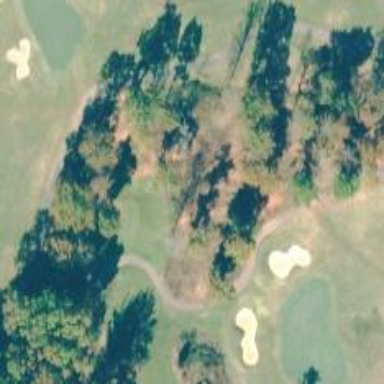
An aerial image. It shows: Pathway for golfing.